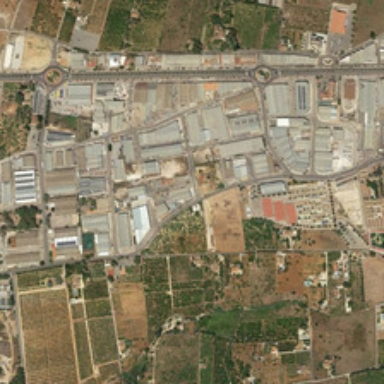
Many buildings and farmlands are in an industrial area .